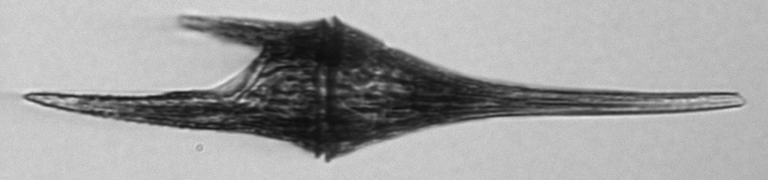
Label: Tripos_furca